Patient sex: M
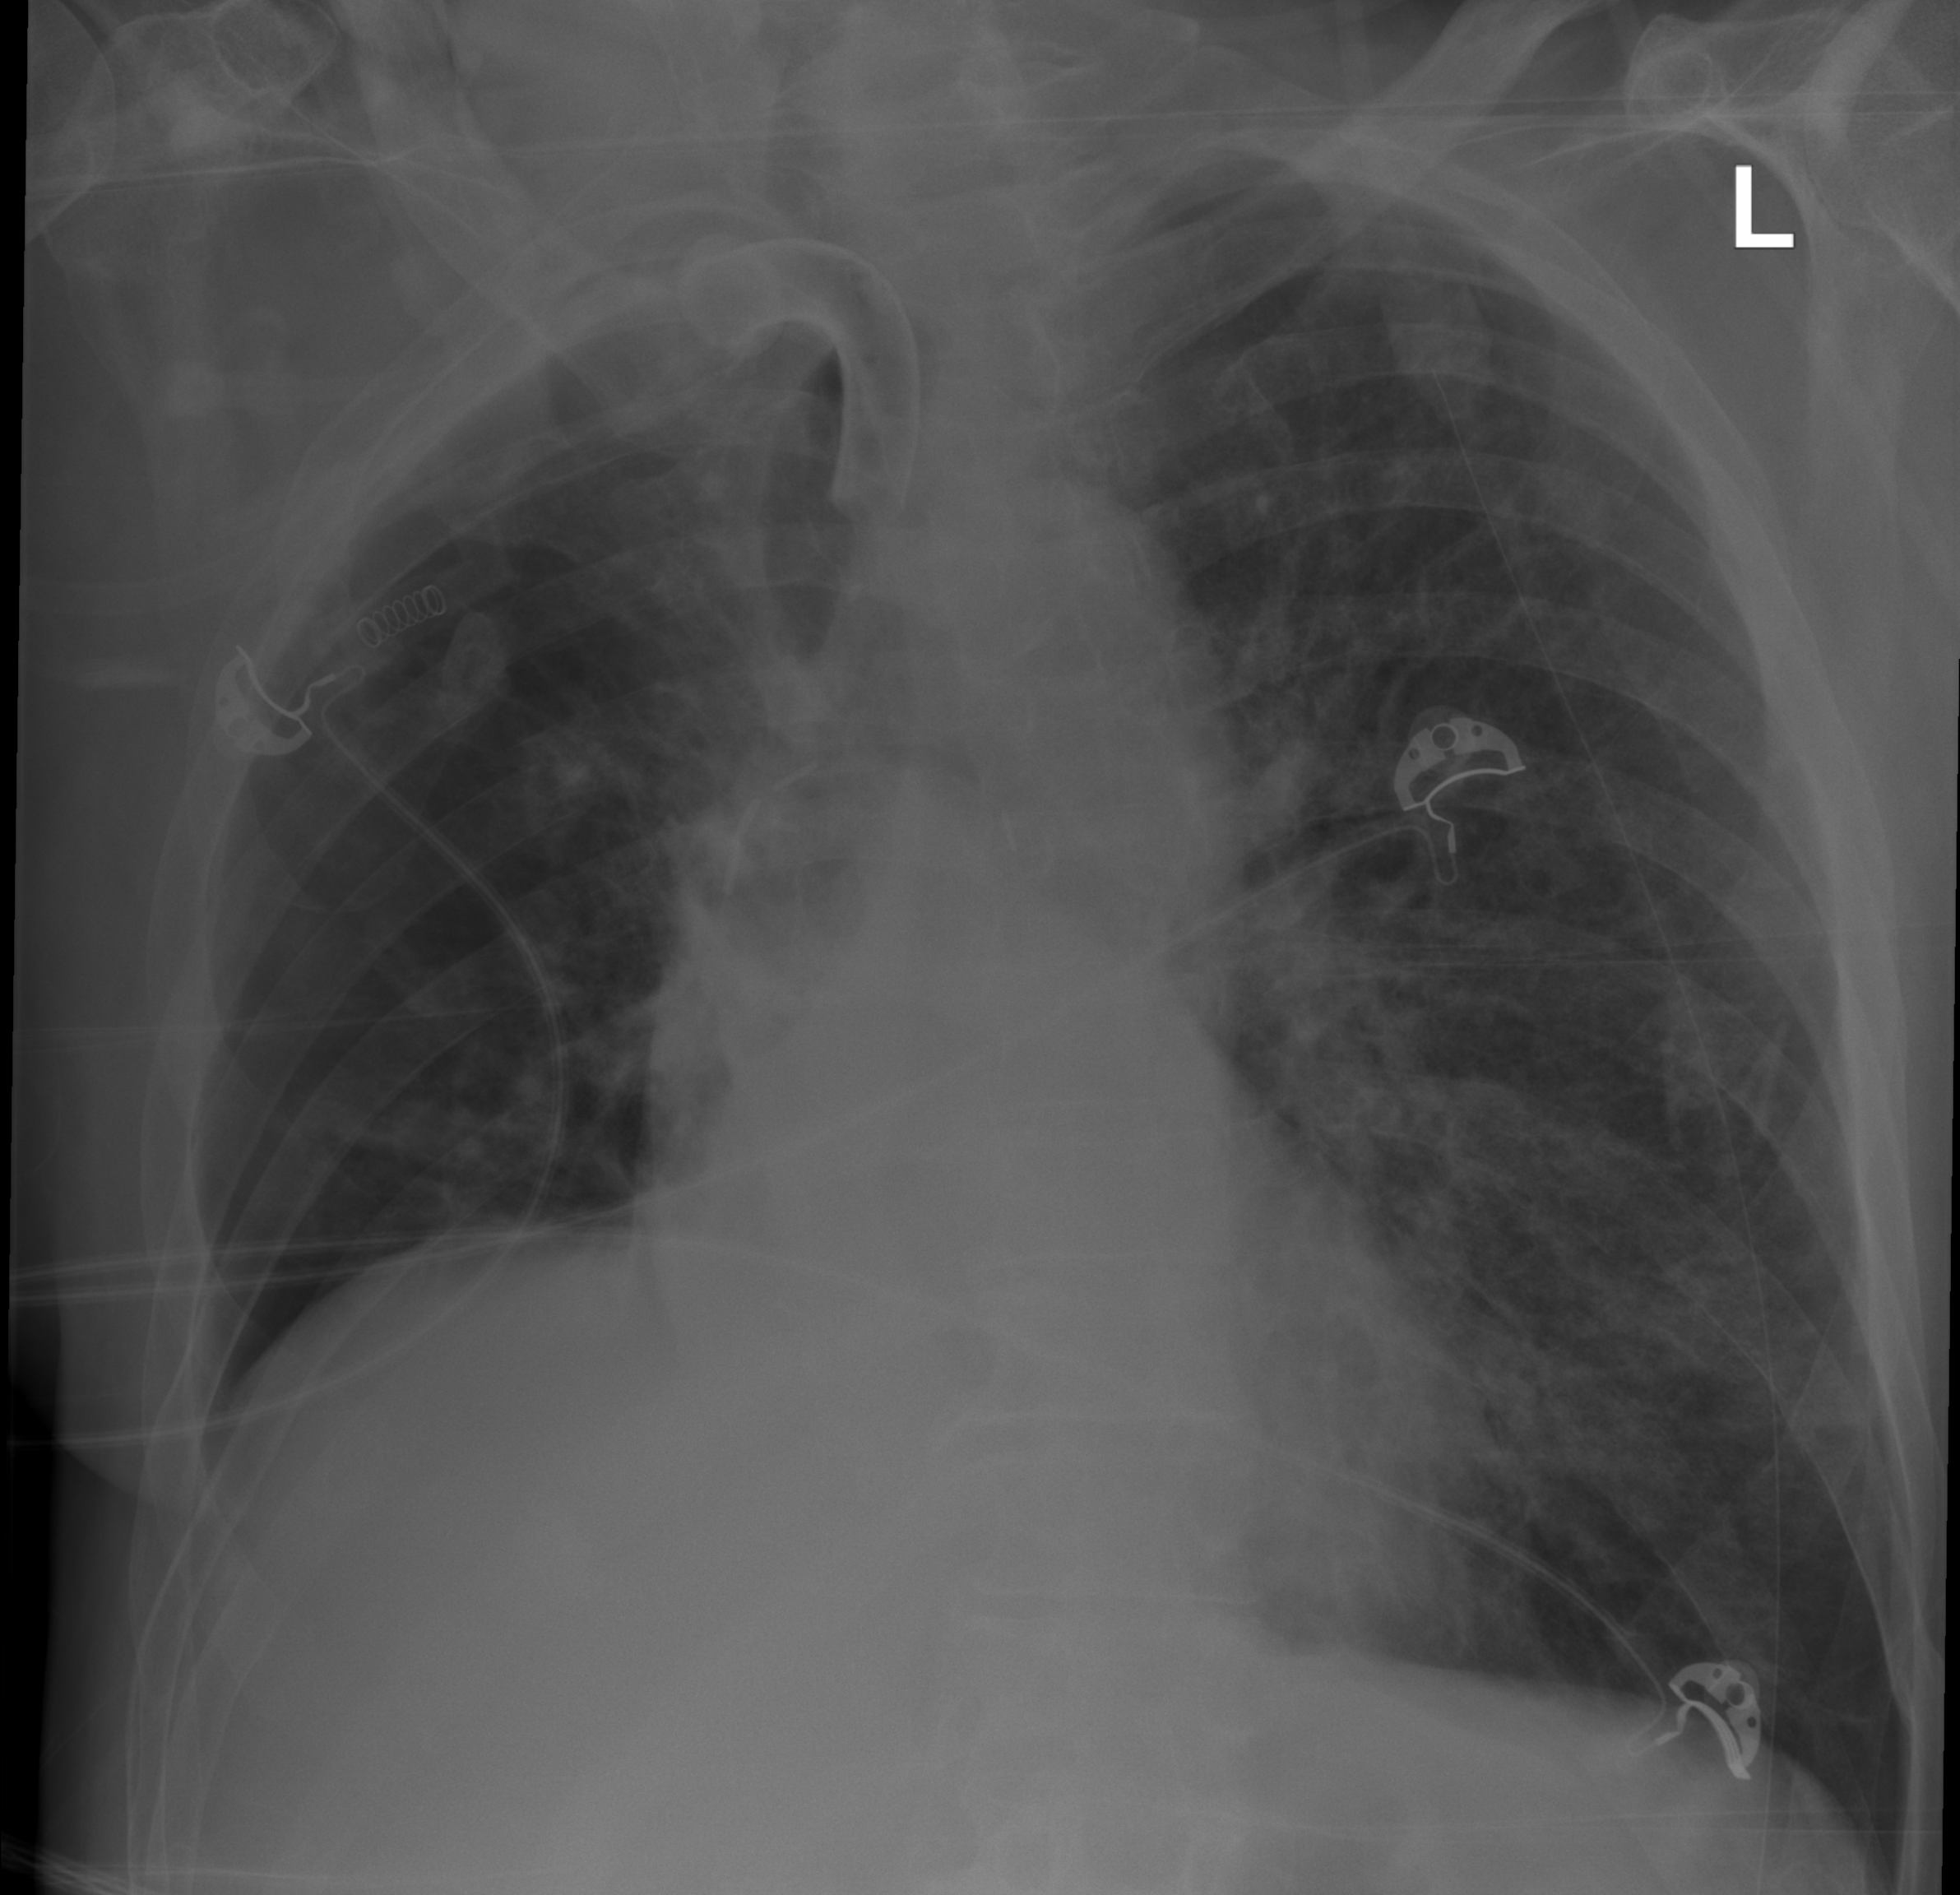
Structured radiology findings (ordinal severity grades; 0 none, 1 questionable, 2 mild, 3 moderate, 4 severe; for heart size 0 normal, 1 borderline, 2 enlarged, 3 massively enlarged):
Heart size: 0
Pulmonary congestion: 0
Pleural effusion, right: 0
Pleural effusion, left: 0
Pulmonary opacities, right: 0
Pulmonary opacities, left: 0
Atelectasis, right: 2
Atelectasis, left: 0